Field crop: tomato
Growth stage: 1
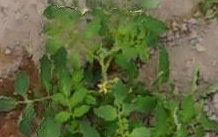
Species: tomato